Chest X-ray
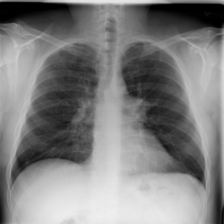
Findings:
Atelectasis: negative
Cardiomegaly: negative
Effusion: negative
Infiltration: negative
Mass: negative
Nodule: negative
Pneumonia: negative
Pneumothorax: negative
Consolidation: negative
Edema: negative
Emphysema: negative
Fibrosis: negative
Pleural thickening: negative
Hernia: negative